Question: I subclassed UITableViewController and set a UITableView with GroupedStyle as it's subview. When I run my project in the Simulator the section headers appear twice: In GroupedStyle and in PlainStyle. Does anyone have an idea why this is happening? I've attached the functions that I believe could be the culprits below.

'''
- (id)initWithNibName:(NSString *)nibNameOrNil bundle:(NSBundle *)nibBundleOrNil
{
self = [super initWithNibName:nibNameOrNil bundle:nibBundleOrNil];
[self setup];
self.title=@"Literature";
UITableView *tableview = [[UITableView alloc]initWithFrame:self.view.bounds style:UITableViewStyleGrouped];
tableview.scrollEnabled=NO;
tableview.delegate=self;
tableview.dataSource=self;
[self.view addSubview:tableview];
[tableview release];
return self;
}
-(NSInteger)tableView:(UITableView *)tableView numberOfRowsInSection:(NSInteger)section{
NSInteger inte=2;
switch (section) {
case 0:
inte=2;
break;
case 1:
inte=4;
break;
}
return inte;
}
-(NSInteger)numberOfSectionsInTableView:(UITableView *)tableView{
return 2;
}
-(NSString *)tableView:(UITableView *)tableView titleForHeaderInSection:(NSInteger)section{
NSString *temp;
switch (section) {
case 0:
temp=@"Literature";
break;
case 1:
temp=@"Online";
break;
}
return temp;
}
'''
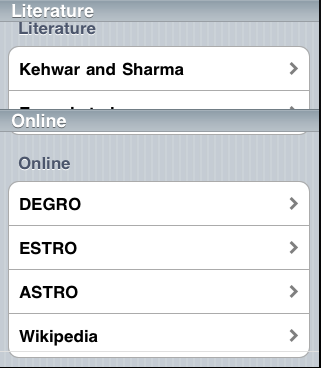
Answer: UITableViewController creates a table view for you and sets it to a property named tableView. It also sets the delegate and the data source, to itself. So, all the lines of code you have to do these things are redundant.
The problem comes from creating a new table view and adding it as a subview. Thus, you now have 2 table views, the one you added as a subview and the one the UITableViewController created as the tableView property.
I suspect that the displays you're getting are the result of two overlapping table views. One of the table views is the one that you set to GroupedStyle and the other one is in the default PlainStyle.
You can refer to the <URL>.